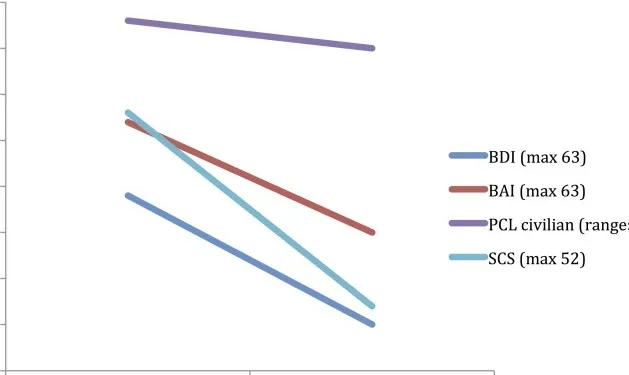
Time Course of Psychiatric symptom ratings for Case 2 during 1 month follow up.
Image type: chart (chart)